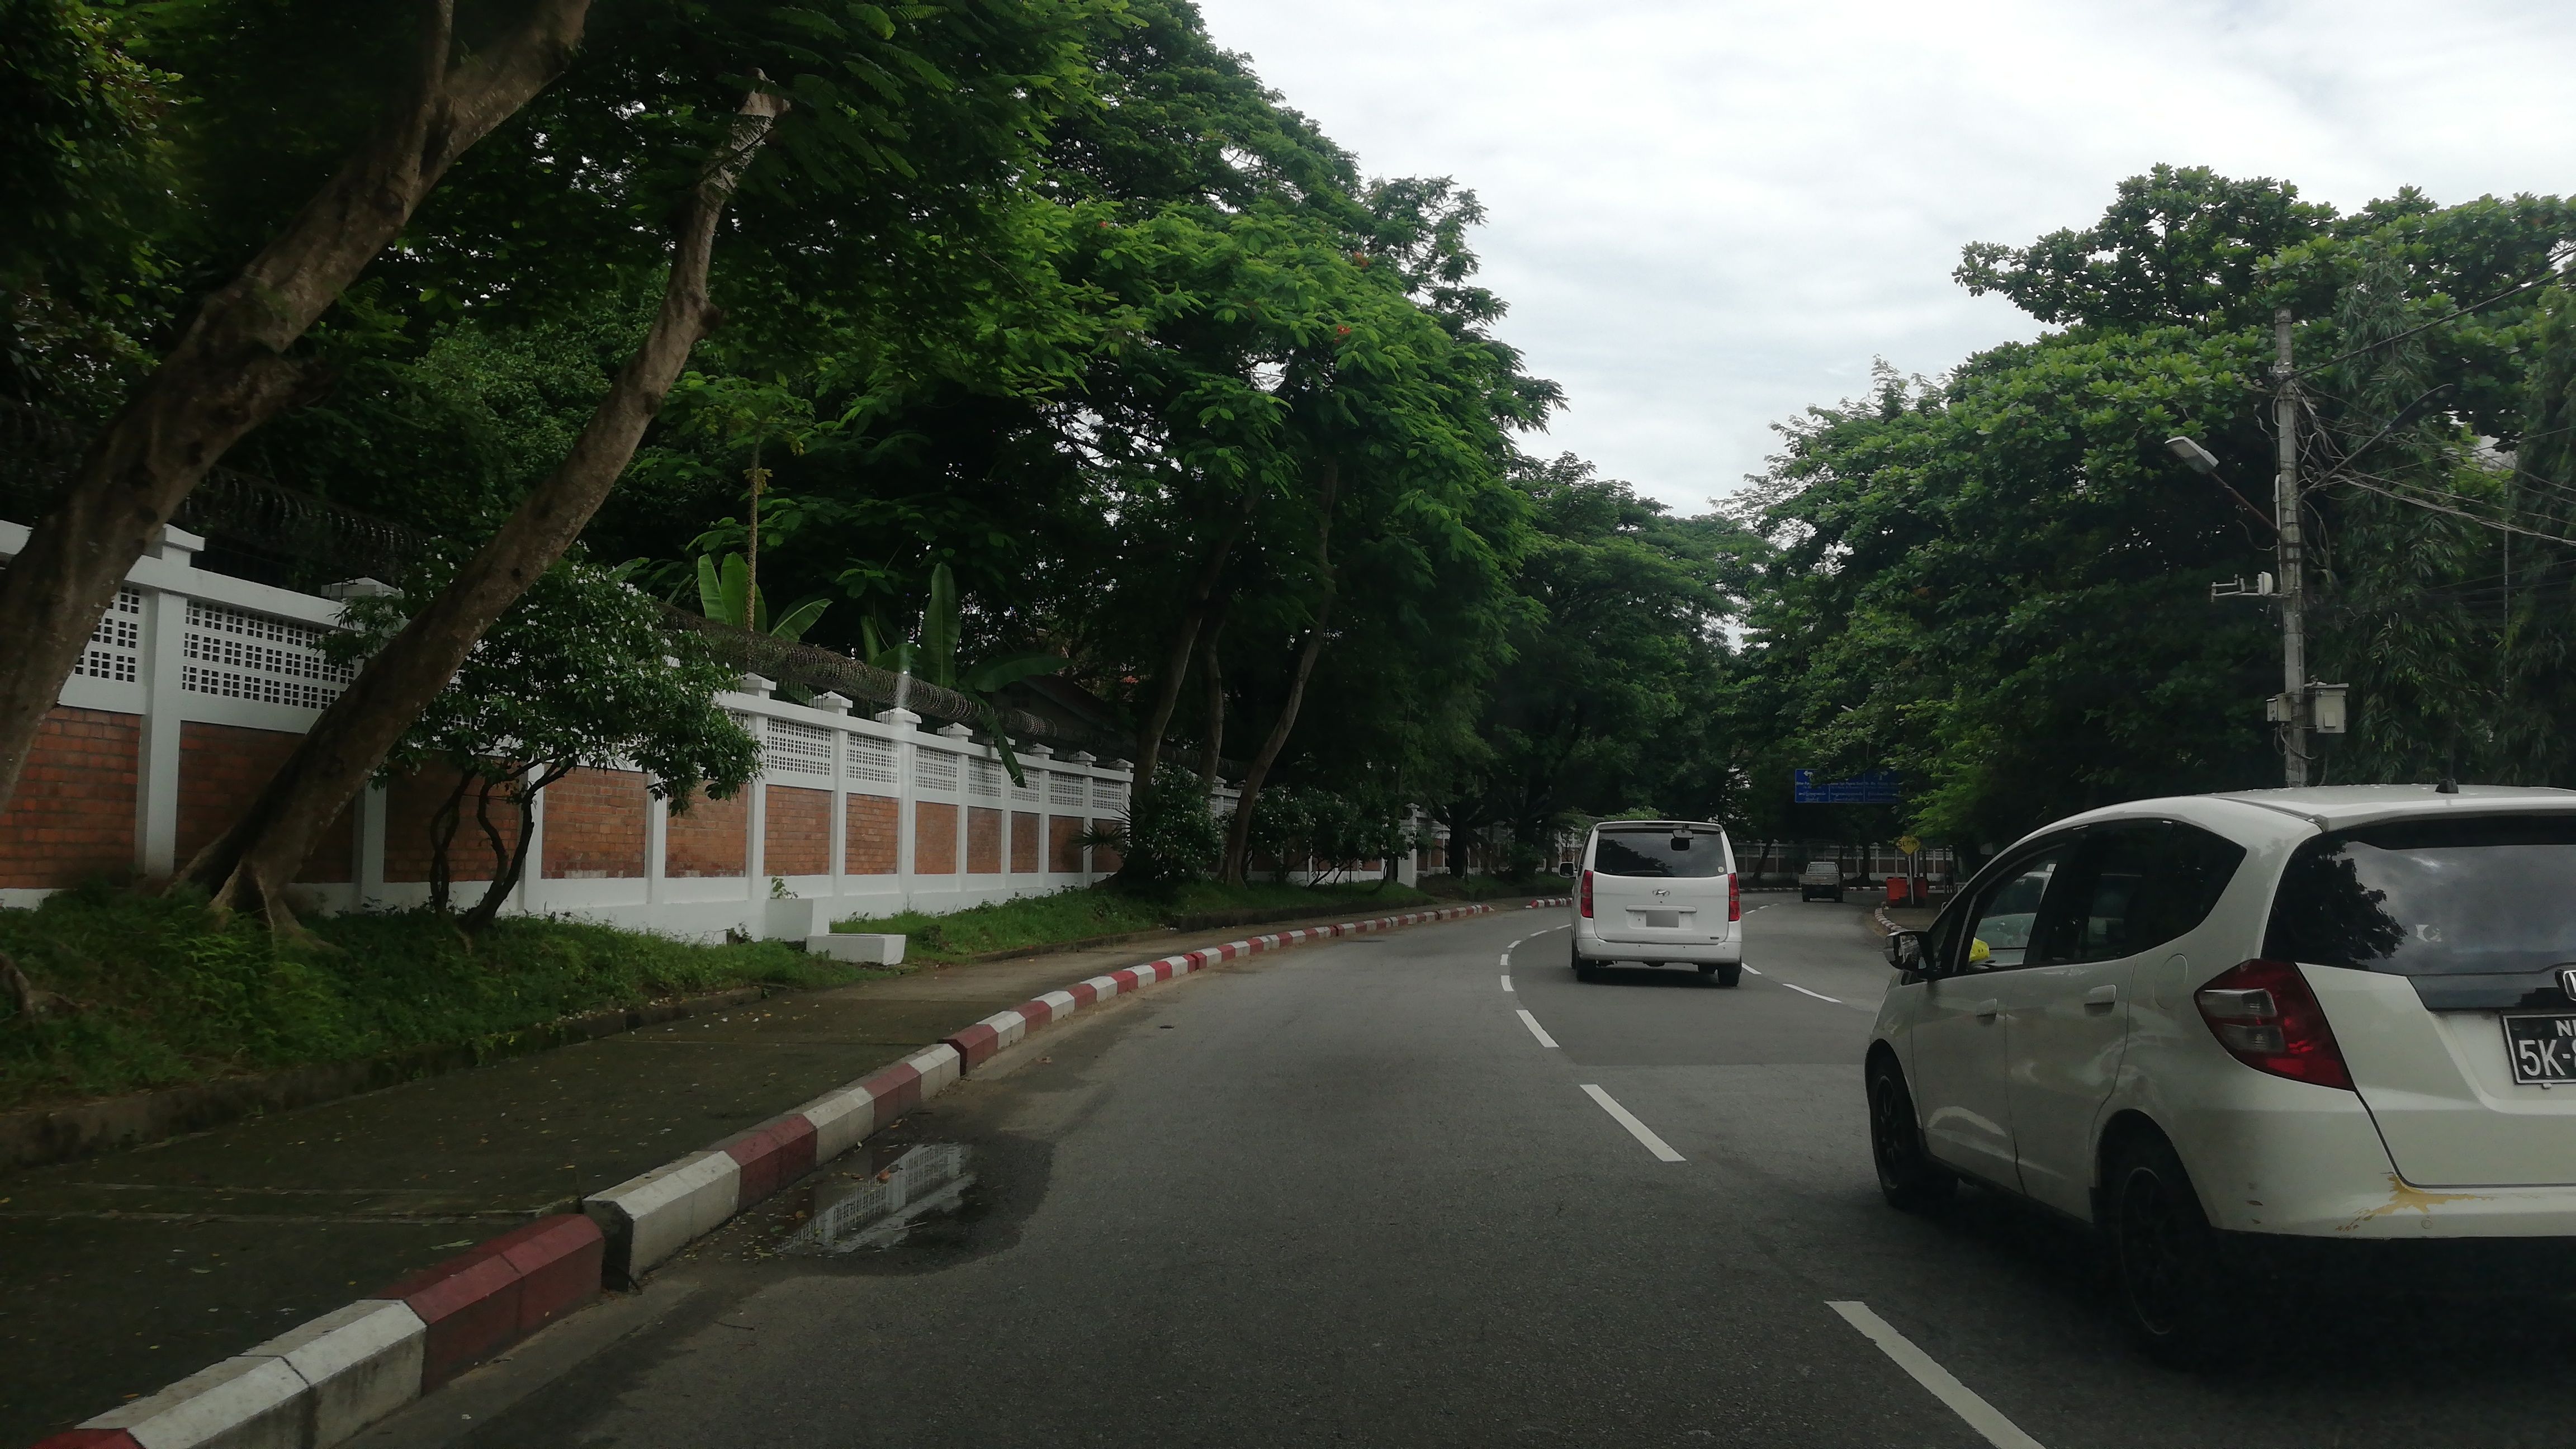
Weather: cloudy
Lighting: day
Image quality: good
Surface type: driving surface
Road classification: primary
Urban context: urban centre
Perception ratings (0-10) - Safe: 8.26, Lively: 6.59, Beautiful: 4.17, Boring: 4.1, Depressing: 3.41, Wealthy: 6.88